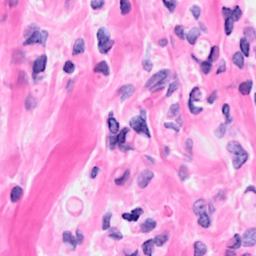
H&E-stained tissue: Breast